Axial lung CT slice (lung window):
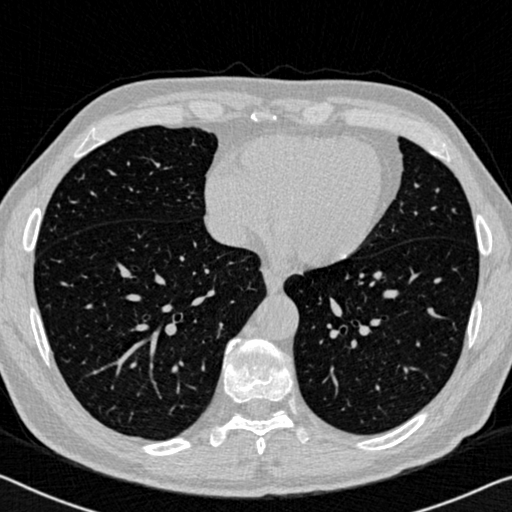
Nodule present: no